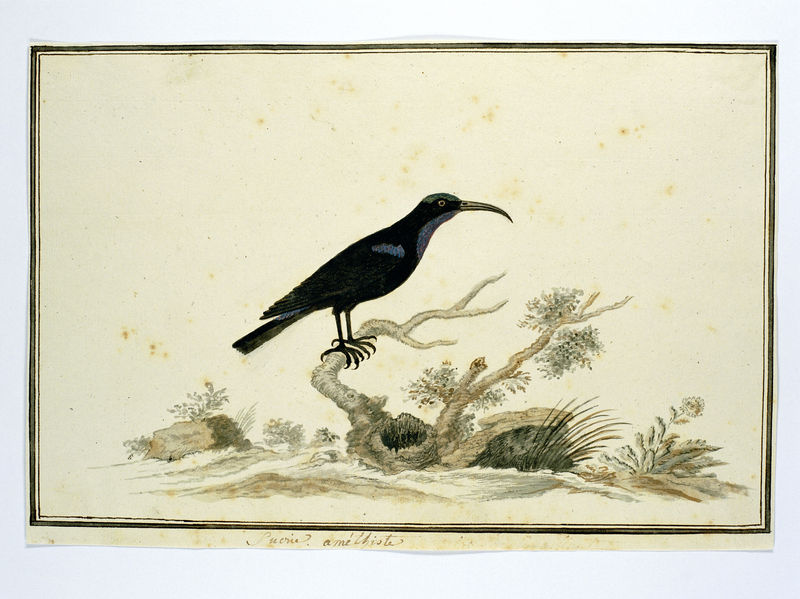
Titel: Zwarte honingvogel (Nectarinia amethystina)
Künstler: Robert Jacob Gordon
Standort: Amsterdam
Institution: Rijksmuseum
Schlagwörter: blue, feathers, black, green, old, painting, sitting, yellow, pictures, print, brown, feather, flower, rock, rocks, tree, landscape, nature, orange, feet, grass, plants, drawing, paper, color, bird, illustration, tail, fly, flying, wings, leaves, ground, animal, eye, bush, gras, claws, water color, simple, beak, branch, wing, weeds, earth, spots, root, perched, crow, raven, claw, parchment, stains, limb, perch, talons, scientific, gry, brid, hooked beak, blackbird, exotic bird, bird's nest, bird on branch, the watch, curved beak, avian still life, pueria amlthiste, bitd, pruie